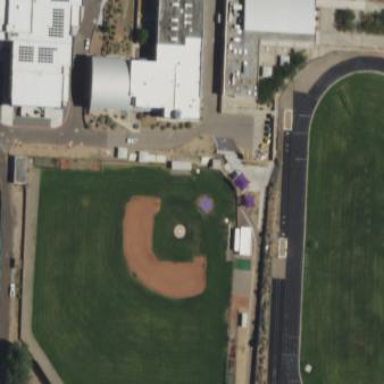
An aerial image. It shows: Baseball pitch for leisure land activities.